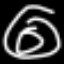
Label: donut